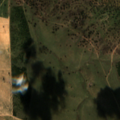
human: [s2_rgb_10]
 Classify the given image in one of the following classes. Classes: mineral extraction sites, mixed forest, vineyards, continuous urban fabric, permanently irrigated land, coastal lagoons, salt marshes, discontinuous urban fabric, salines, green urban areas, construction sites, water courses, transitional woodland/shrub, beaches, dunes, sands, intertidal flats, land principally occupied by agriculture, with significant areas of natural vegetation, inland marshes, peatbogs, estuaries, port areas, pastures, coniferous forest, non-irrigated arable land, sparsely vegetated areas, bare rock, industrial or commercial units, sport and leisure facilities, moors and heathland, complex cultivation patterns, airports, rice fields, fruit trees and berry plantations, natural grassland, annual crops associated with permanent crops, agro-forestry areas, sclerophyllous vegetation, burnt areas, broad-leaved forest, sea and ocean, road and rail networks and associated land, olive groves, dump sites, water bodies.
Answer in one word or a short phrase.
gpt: fruit trees and berry plantations, pastures, agro-forestry areas, coniferous forest, transitional woodland/shrub